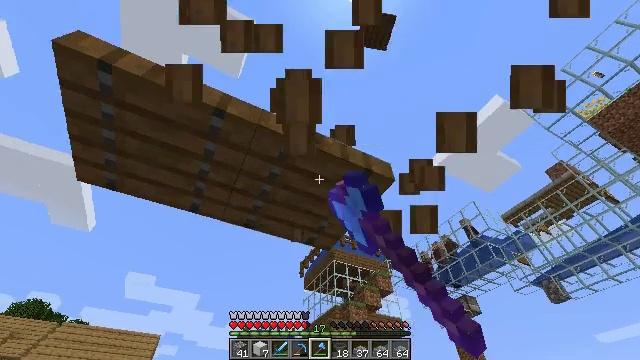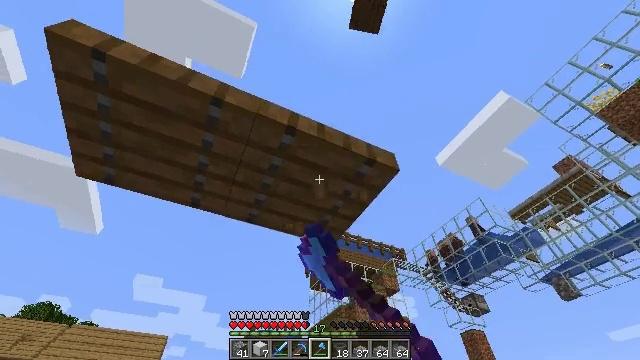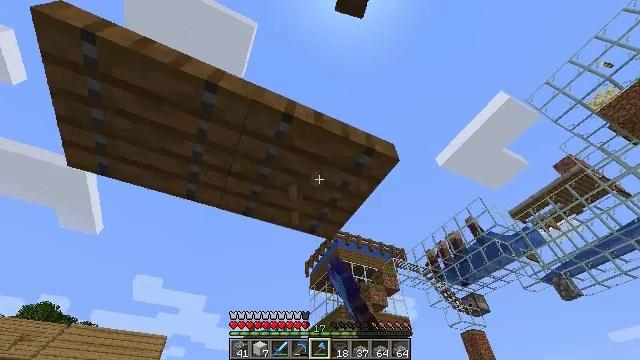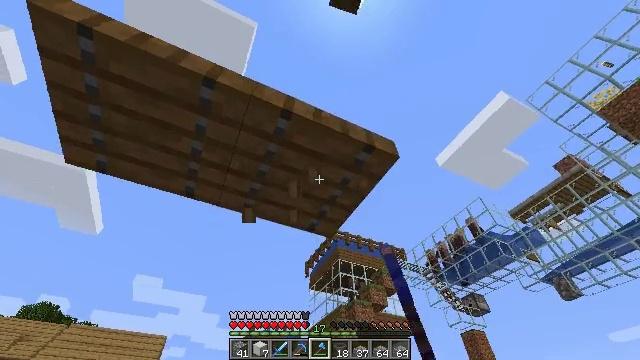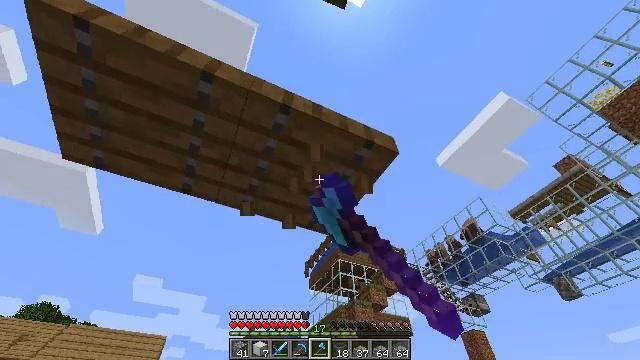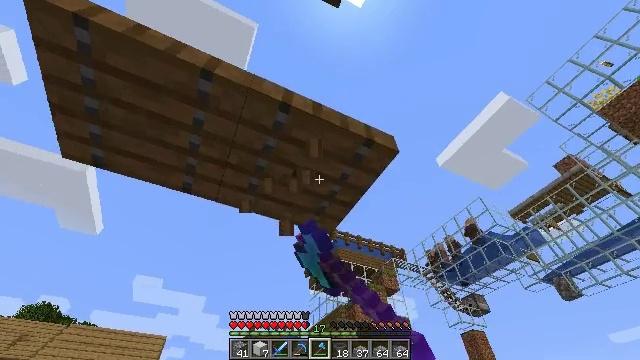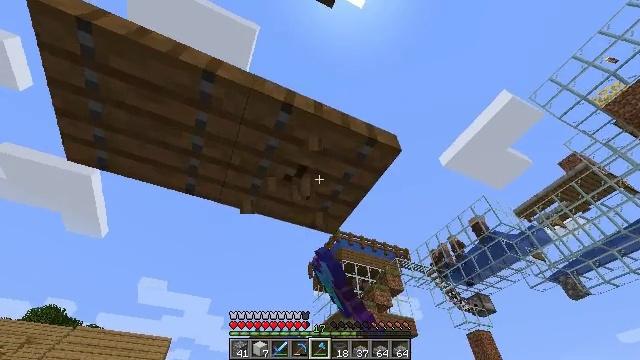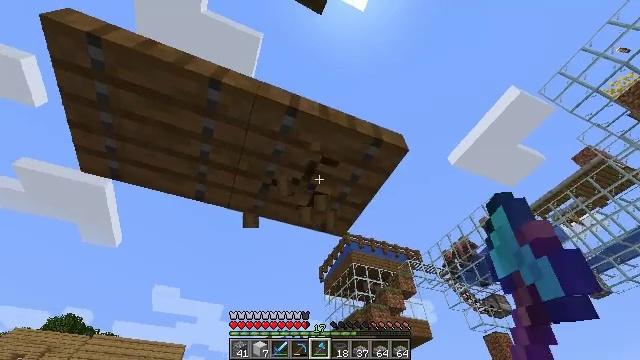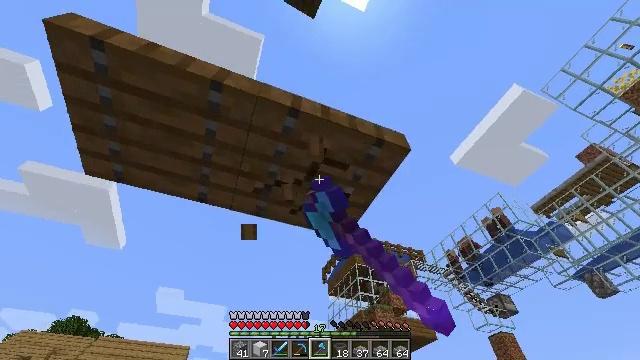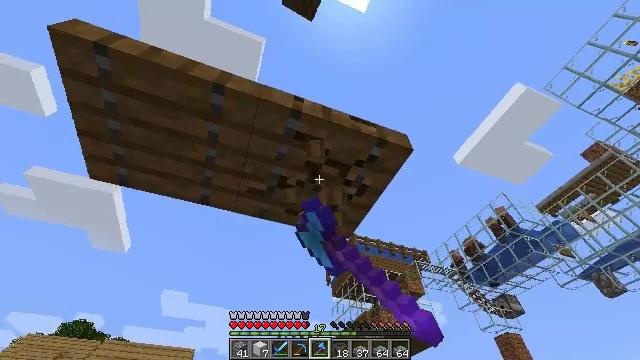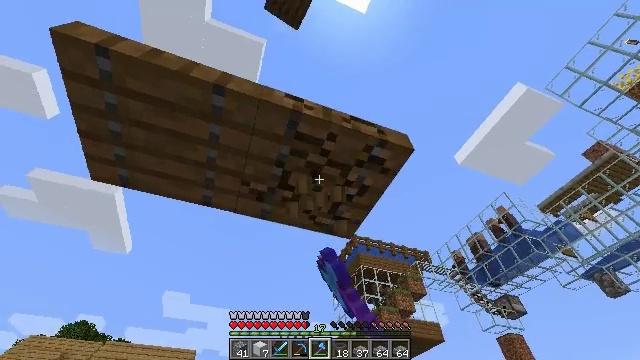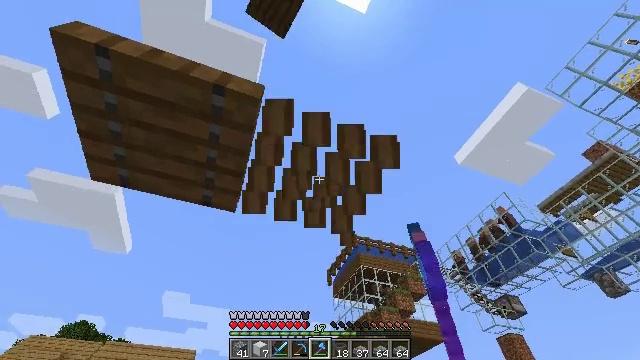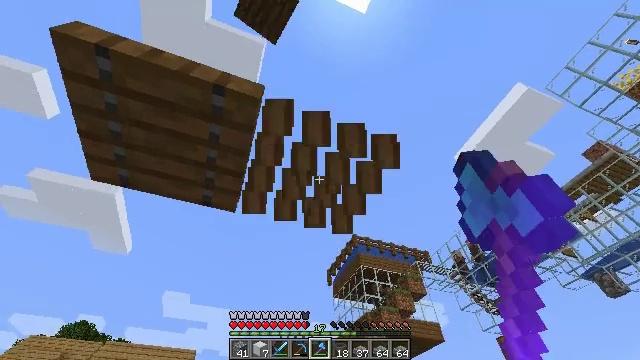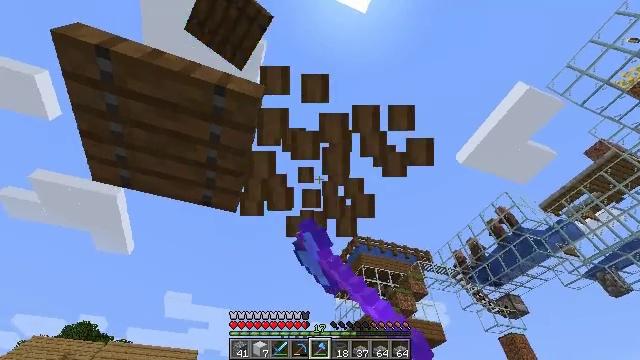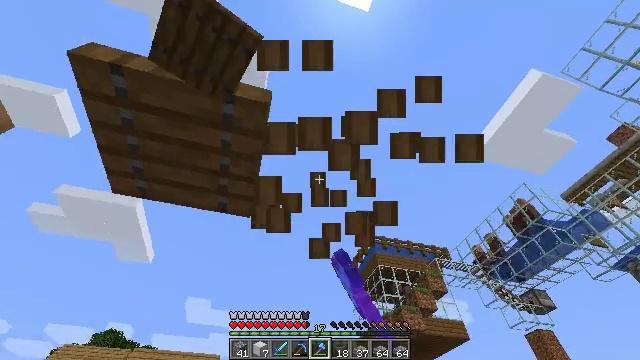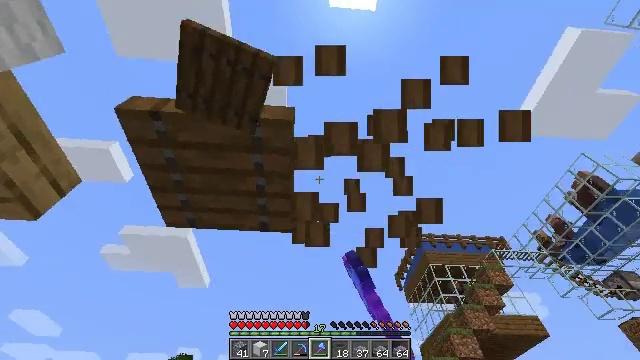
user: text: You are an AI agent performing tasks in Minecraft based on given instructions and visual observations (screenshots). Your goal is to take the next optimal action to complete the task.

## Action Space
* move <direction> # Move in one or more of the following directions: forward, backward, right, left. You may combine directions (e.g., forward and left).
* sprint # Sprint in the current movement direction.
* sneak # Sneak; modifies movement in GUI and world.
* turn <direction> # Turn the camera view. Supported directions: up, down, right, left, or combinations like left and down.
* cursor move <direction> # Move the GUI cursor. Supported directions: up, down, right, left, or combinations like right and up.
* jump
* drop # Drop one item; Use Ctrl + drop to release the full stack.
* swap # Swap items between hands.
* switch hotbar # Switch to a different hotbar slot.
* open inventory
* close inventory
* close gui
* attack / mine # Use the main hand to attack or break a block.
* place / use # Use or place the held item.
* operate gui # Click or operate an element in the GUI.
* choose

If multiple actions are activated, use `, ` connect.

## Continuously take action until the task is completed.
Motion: motion action
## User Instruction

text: Destroy the spruce trapdoor to collect it.
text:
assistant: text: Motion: turn left, attack / mine
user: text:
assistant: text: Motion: attack / mine
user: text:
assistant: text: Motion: attack / mine
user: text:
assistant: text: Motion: attack / mine
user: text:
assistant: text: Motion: attack / mine
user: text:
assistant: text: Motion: attack / mine
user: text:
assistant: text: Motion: turn left, attack / mine
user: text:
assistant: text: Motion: attack / mine
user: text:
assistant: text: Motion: attack / mine
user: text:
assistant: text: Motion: attack / mine
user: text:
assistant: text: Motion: attack / mine
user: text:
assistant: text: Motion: attack / mine
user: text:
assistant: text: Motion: attack / mine
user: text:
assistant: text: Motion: turn left, attack / mine
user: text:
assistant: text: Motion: turn left and up, attack / mine
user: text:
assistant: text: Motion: turn left and up, attack / mine
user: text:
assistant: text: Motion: turn left and up, attack / mine
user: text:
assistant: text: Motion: turn left, attack / mine
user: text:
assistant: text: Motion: attack / mine
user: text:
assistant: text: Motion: attack / mine
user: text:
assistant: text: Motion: attack / mine
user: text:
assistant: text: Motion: attack / mine
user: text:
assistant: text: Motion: attack / mine
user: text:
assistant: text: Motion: attack / mine
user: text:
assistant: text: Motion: attack / mine
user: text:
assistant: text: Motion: attack / mine
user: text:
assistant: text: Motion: attack / mine
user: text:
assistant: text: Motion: attack / mine
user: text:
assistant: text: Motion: attack / mine
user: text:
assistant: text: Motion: attack / mine